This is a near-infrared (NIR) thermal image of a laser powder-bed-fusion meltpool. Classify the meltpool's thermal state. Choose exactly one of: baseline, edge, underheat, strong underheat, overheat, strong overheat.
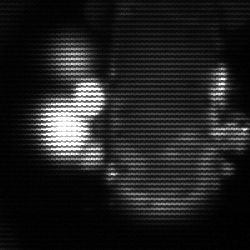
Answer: strong underheat